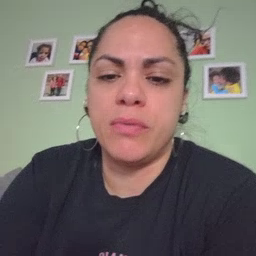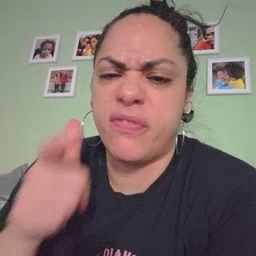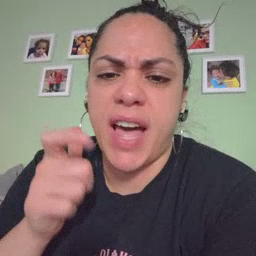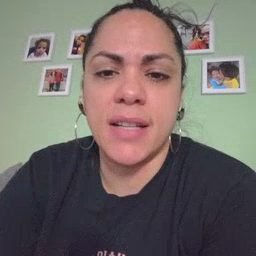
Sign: fast